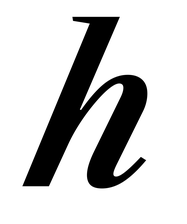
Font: LibreCaslonText-Italic_SemiBold_Italic